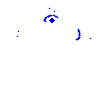
Particle: electron